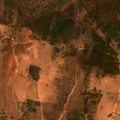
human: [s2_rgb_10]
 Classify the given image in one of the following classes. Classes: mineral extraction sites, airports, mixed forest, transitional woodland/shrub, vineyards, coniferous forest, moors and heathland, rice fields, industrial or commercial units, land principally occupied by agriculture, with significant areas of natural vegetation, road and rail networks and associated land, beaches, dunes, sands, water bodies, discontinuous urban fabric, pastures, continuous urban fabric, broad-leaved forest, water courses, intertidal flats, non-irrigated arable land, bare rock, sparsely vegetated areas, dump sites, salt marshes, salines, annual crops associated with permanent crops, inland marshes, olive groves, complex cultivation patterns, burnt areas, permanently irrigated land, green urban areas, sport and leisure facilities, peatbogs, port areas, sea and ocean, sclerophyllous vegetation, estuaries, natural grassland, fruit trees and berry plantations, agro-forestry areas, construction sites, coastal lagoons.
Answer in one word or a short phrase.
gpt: olive groves, annual crops associated with permanent crops, land principally occupied by agriculture, with significant areas of natural vegetation, agro-forestry areas, broad-leaved forest, transitional woodland/shrub